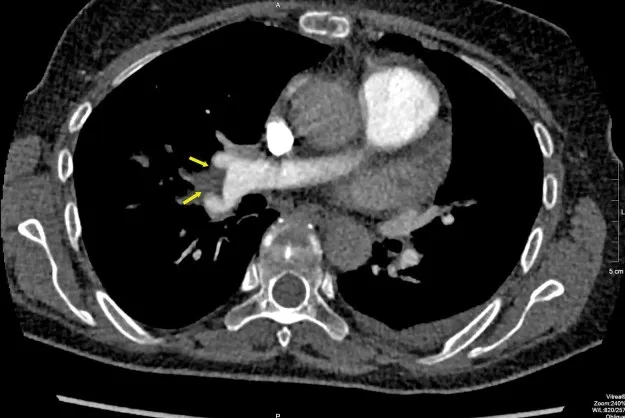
MSCT of the thorax showing small residual thrombotic masses. MSCT, multi-slice CT.
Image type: radiology (ct)